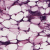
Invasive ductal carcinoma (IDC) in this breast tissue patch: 0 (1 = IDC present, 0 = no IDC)